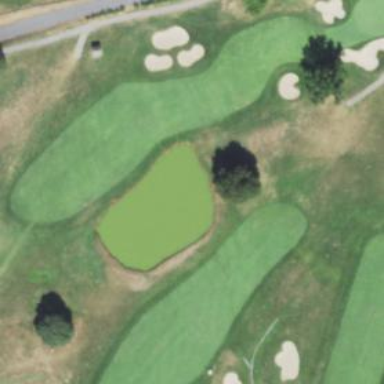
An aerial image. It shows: Picturesque scene of golf course with lateral water hazard.